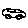
Label: car